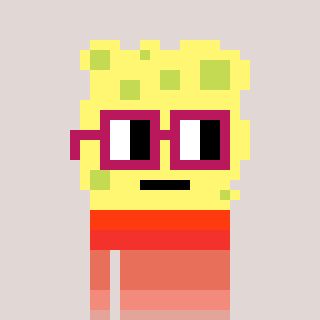
a pixel art character with square dark red glasses, a sponge-shaped head and a cold-colored body on a warm background